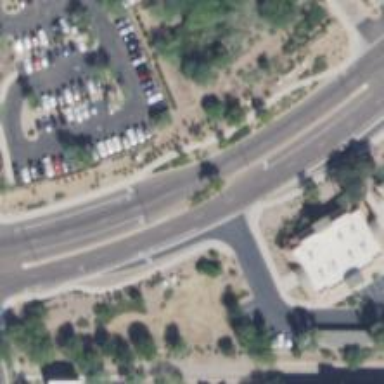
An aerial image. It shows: Secondary road with asphalt surface.